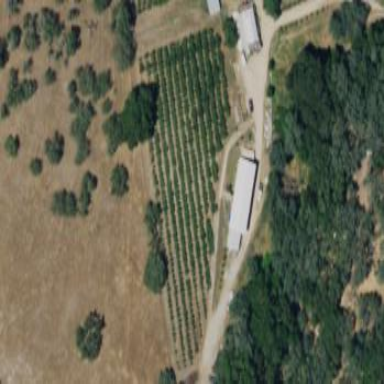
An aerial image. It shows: Vineyard growing grapes.